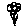
Label: flower